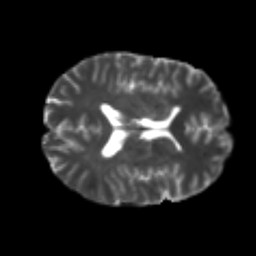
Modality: T2w
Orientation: axial
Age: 26
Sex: male
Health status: healthy
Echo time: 0.074 s